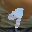
Label: 9